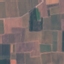
Land use / land cover: PermanentCrop